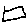
Label: square